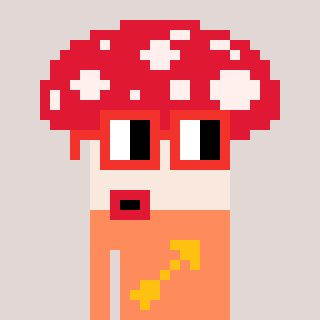
a pixel art character with square red glasses, a mushroom-shaped head and a peachy-colored body on a warm background